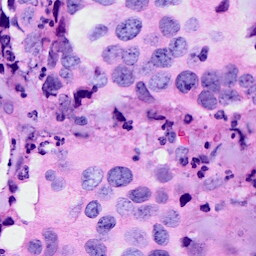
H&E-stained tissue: Breast